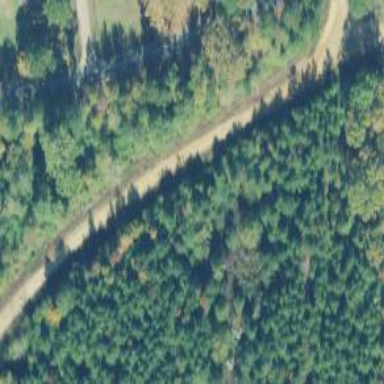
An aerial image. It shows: Unclassified road.